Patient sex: M
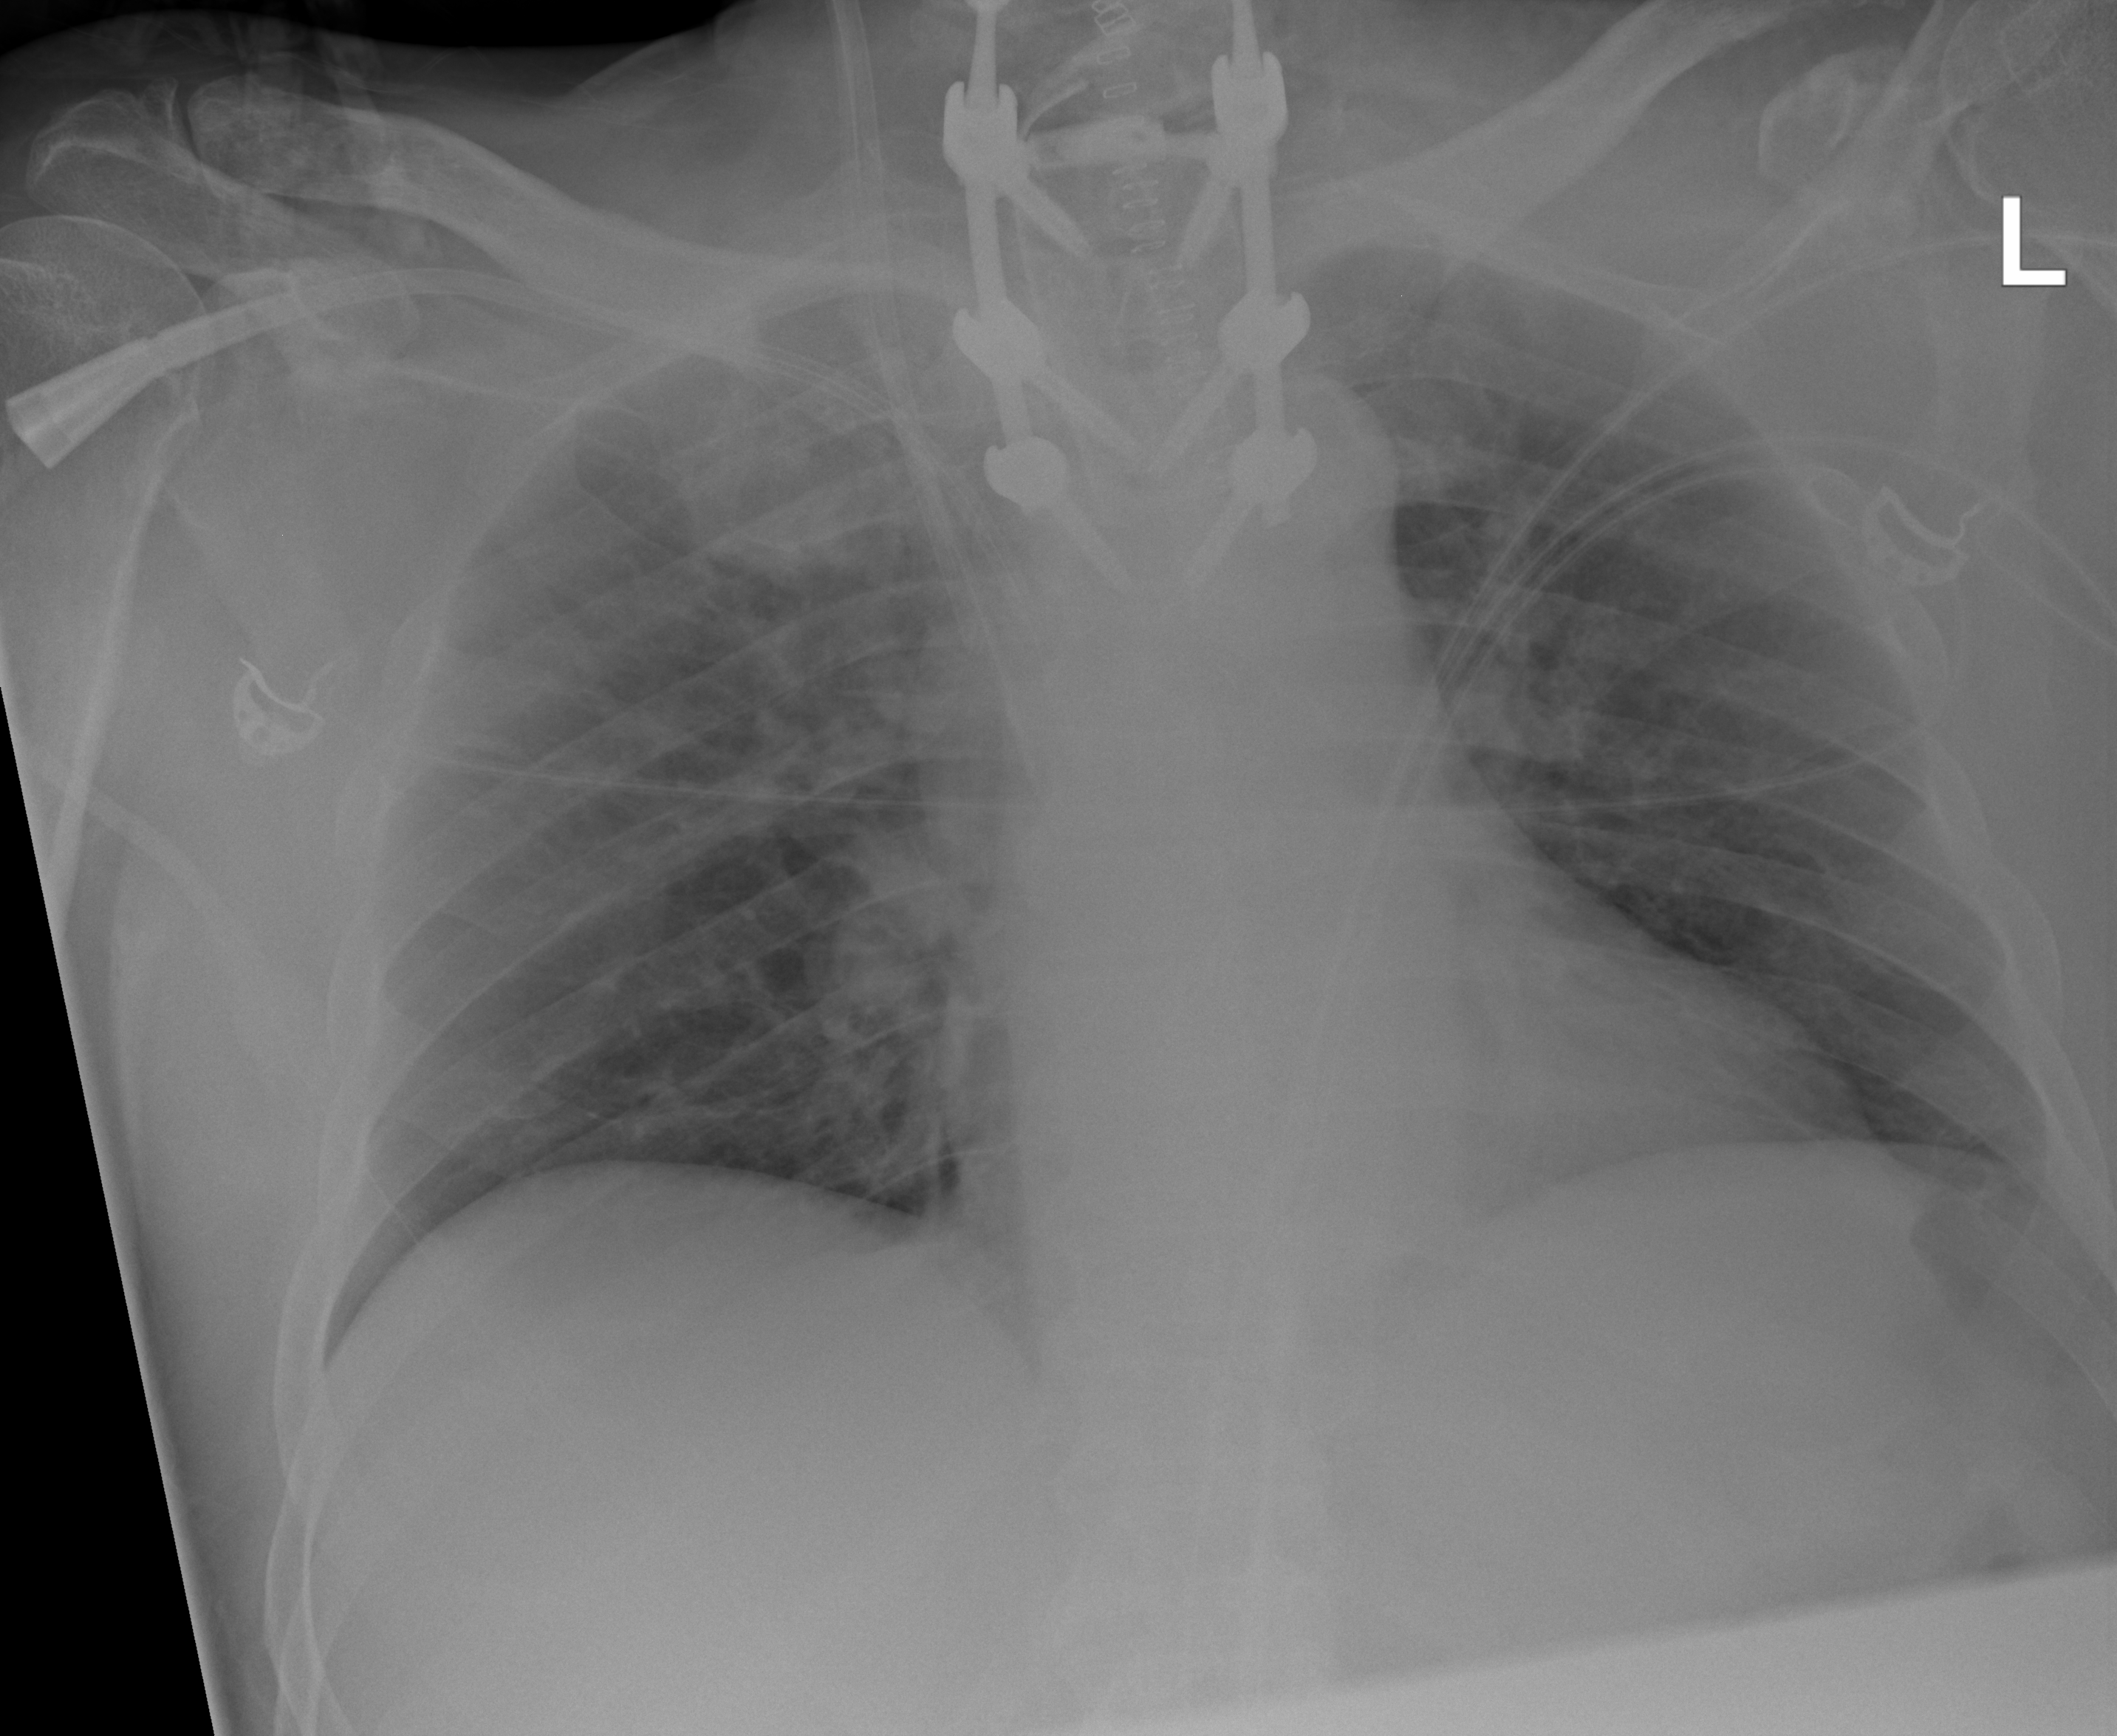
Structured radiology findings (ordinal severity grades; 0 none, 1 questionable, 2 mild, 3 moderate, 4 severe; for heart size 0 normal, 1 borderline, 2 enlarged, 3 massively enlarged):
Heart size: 1
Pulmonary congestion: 0
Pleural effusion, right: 0
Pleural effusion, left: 0
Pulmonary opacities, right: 0
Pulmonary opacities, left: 0
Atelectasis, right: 2
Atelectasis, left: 0